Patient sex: F
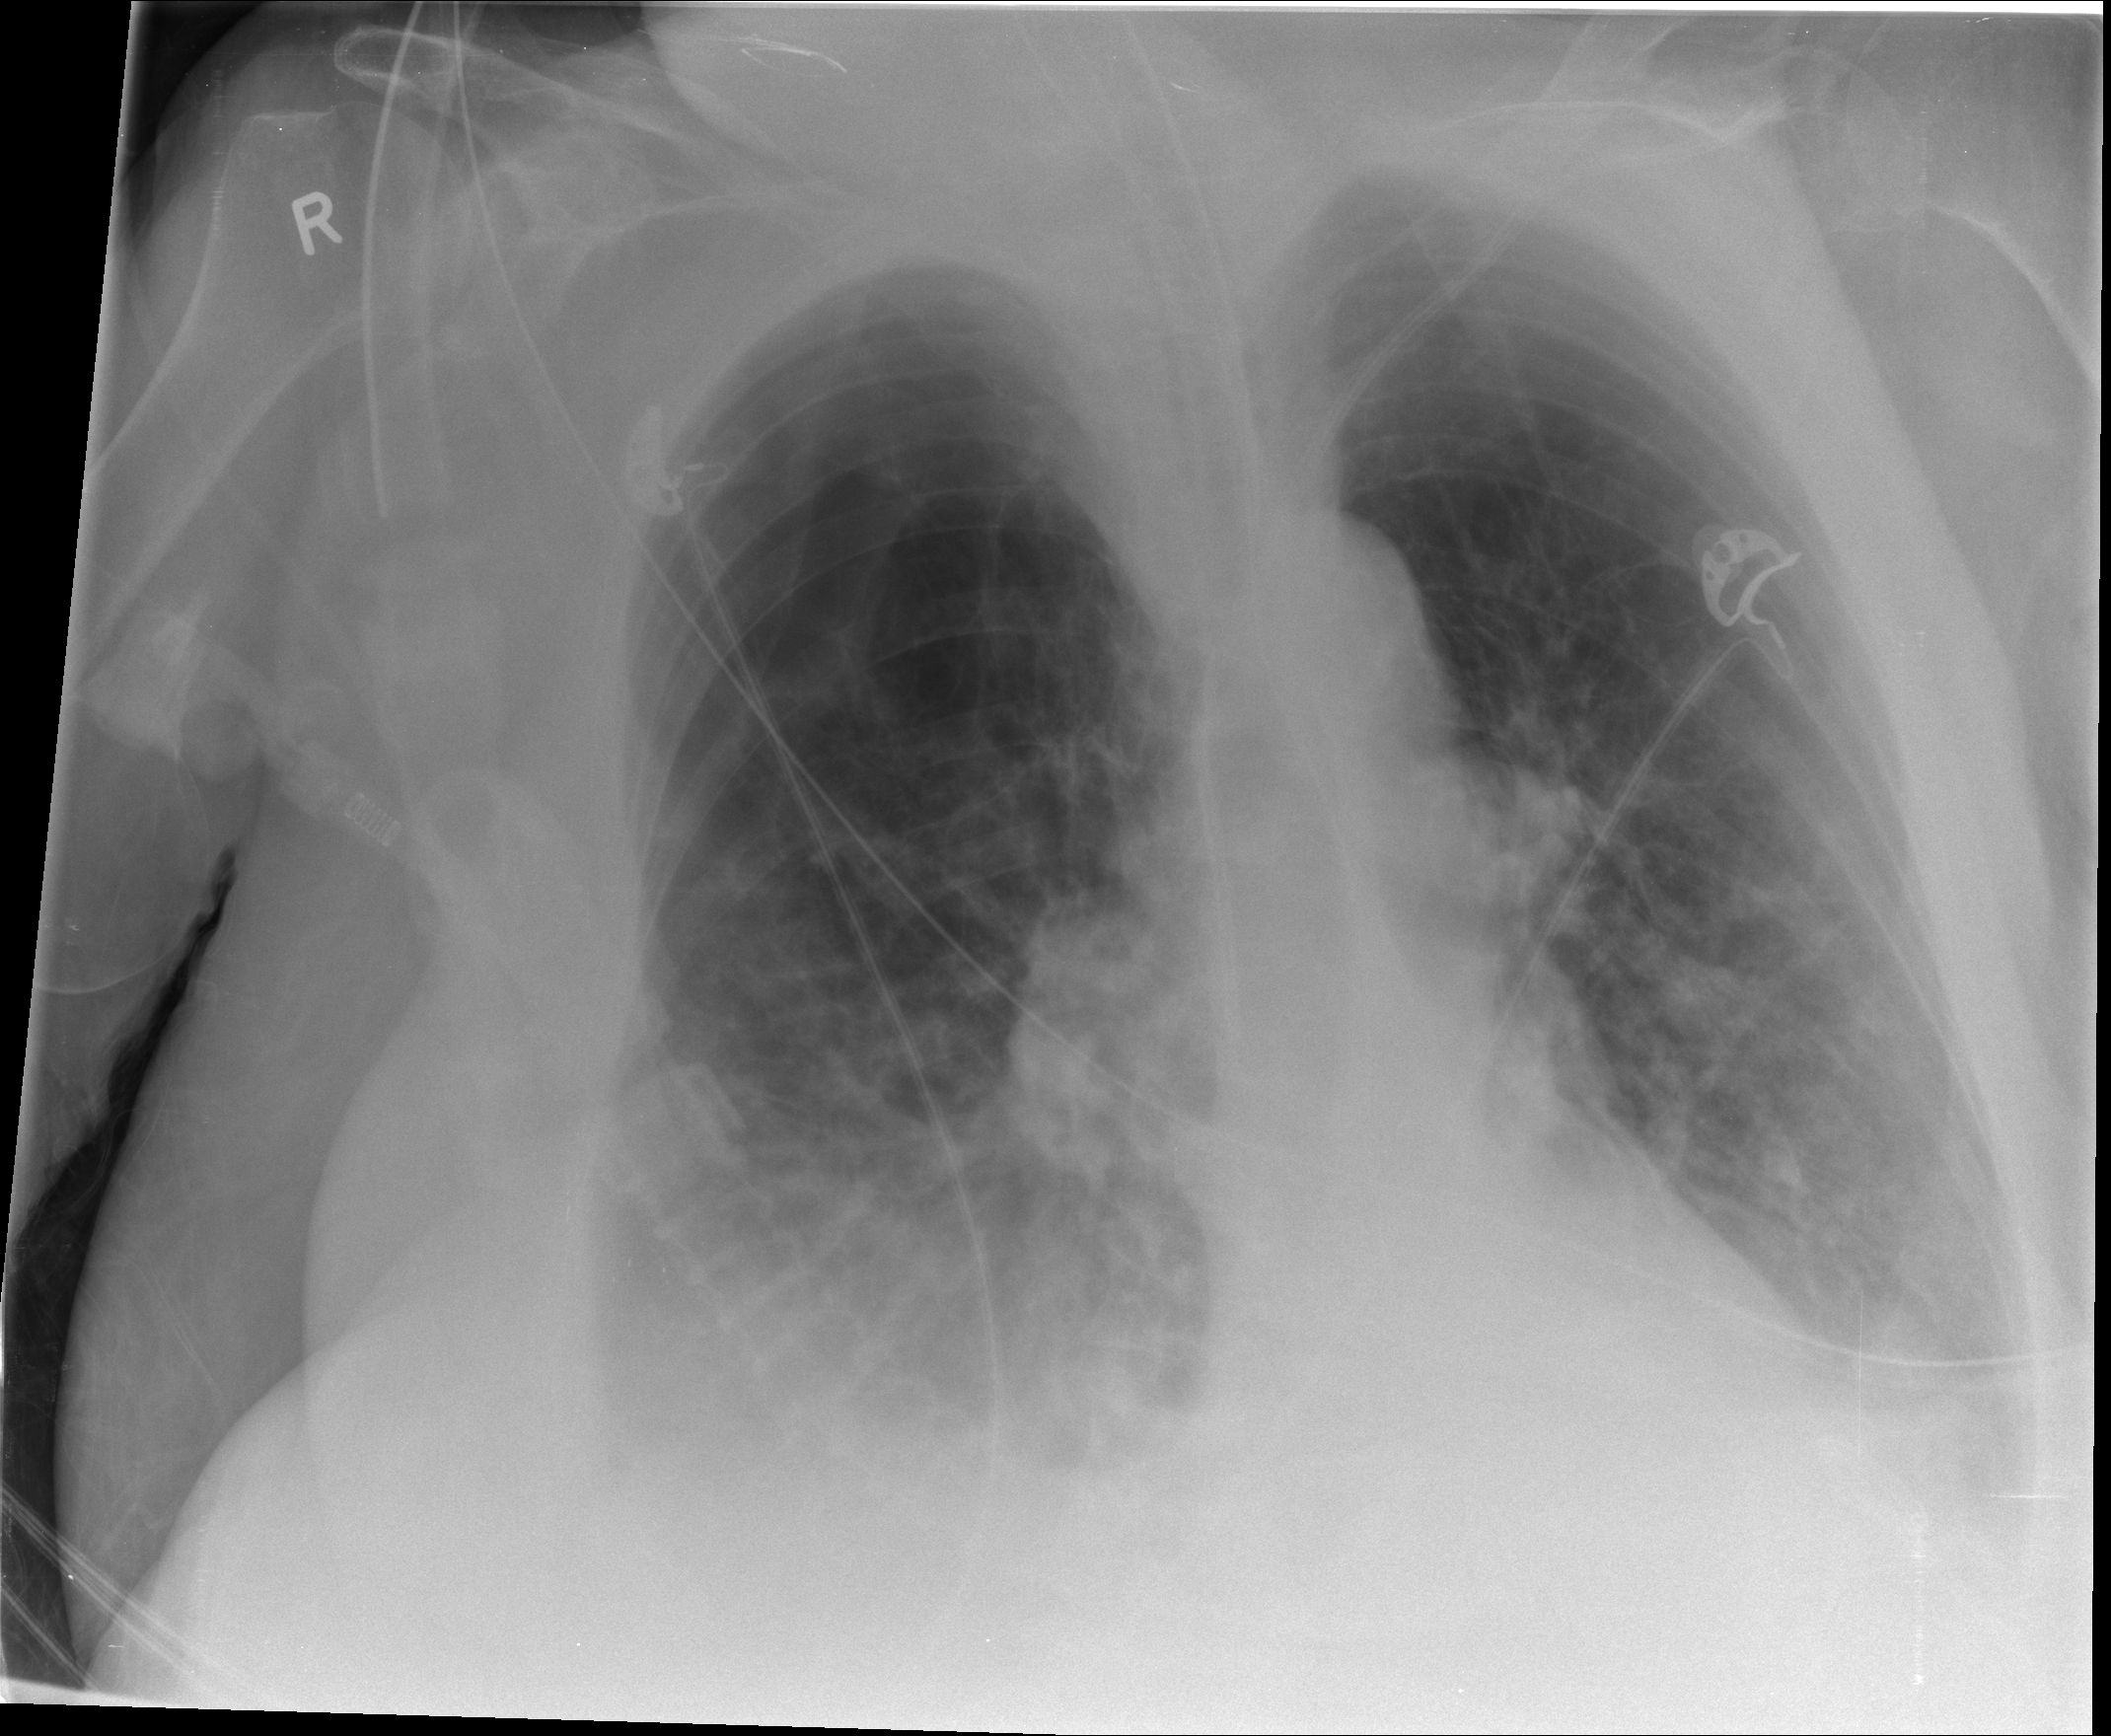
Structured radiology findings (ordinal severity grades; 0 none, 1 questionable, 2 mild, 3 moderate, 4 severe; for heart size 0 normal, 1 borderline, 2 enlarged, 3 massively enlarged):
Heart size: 1
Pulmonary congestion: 2
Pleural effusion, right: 2
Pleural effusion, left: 2
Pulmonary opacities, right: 0
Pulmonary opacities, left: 0
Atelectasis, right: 2
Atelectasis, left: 2